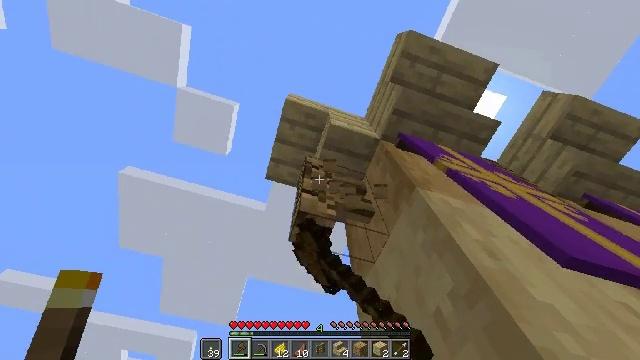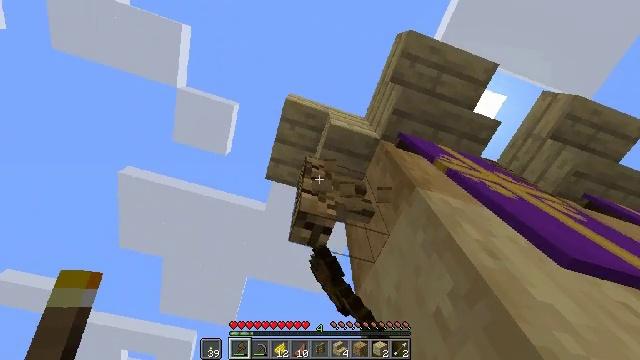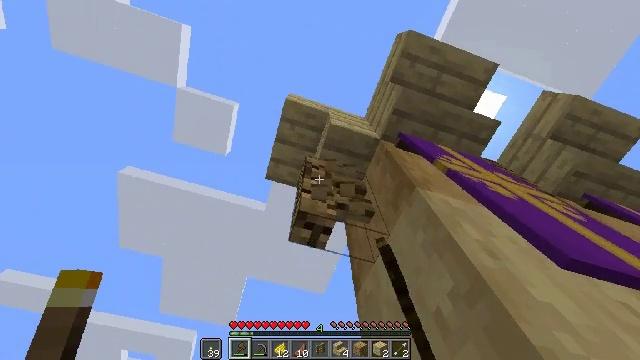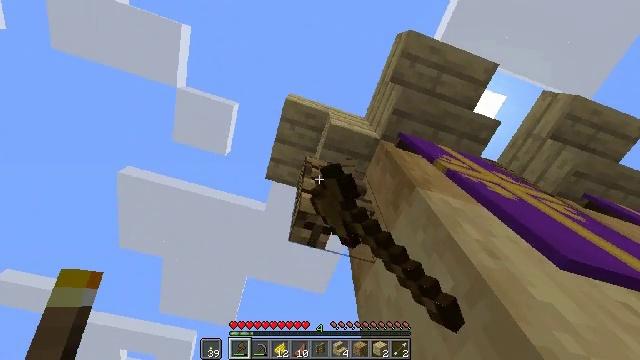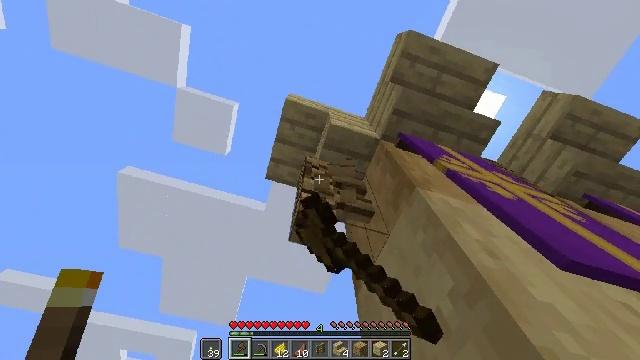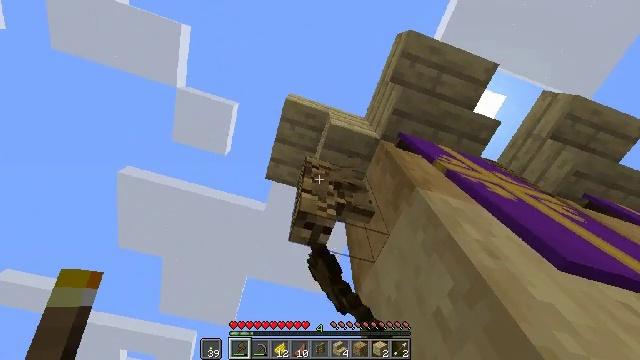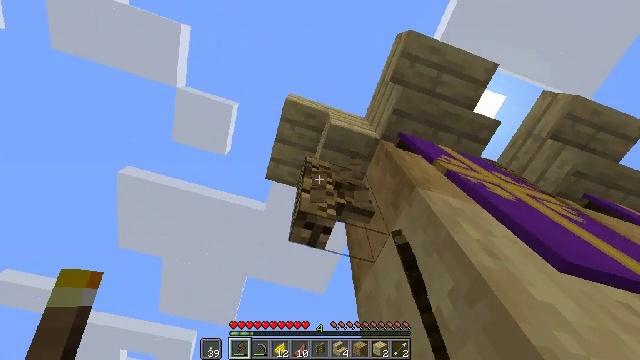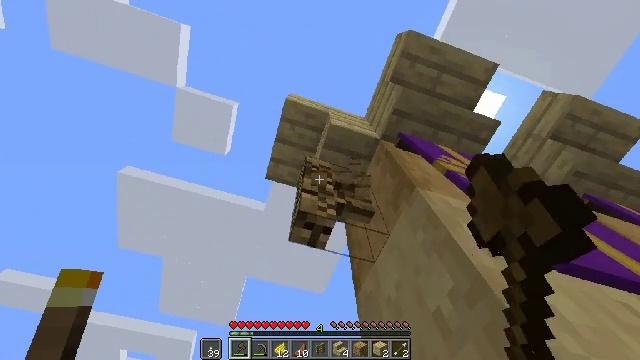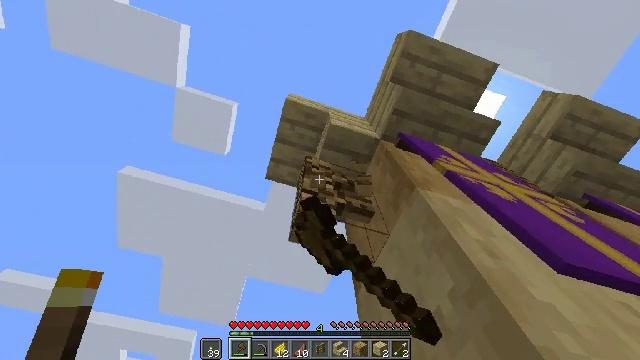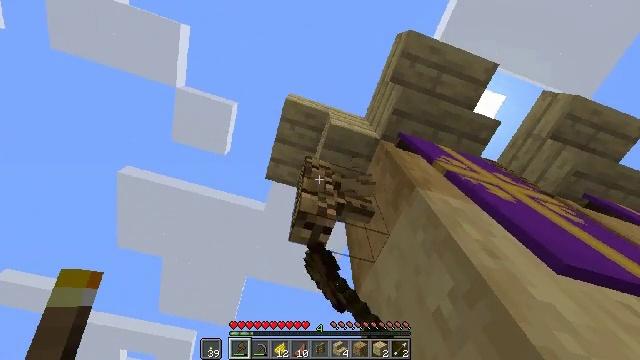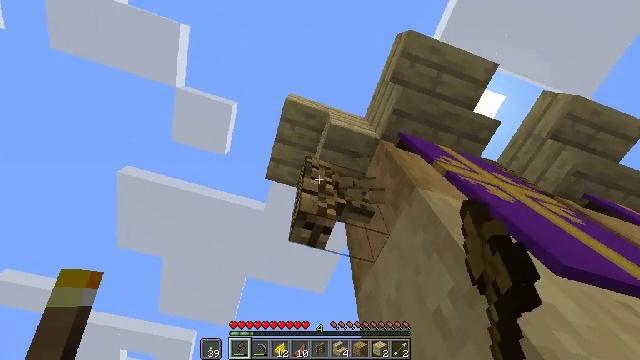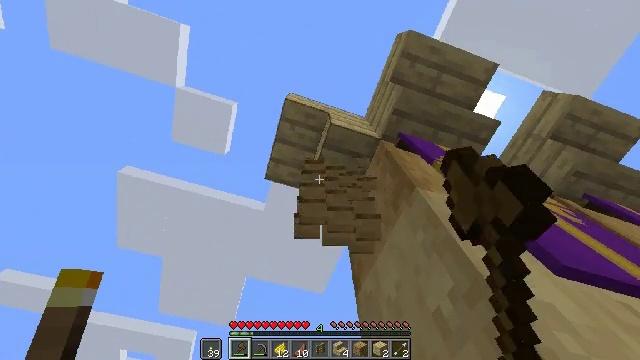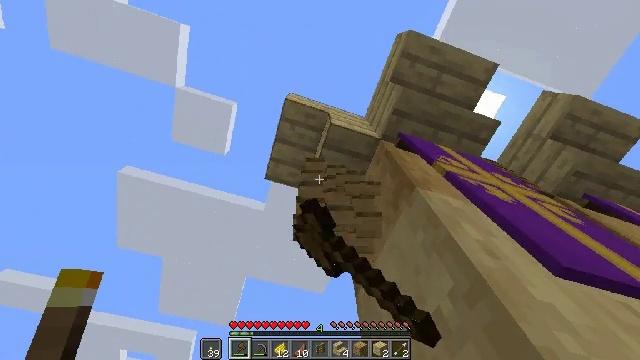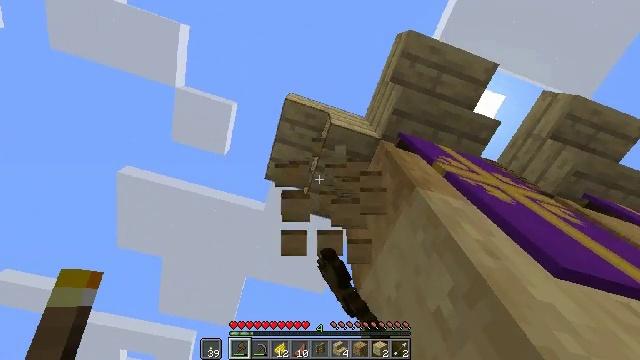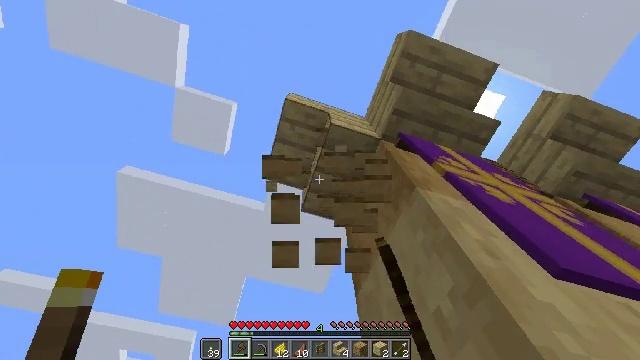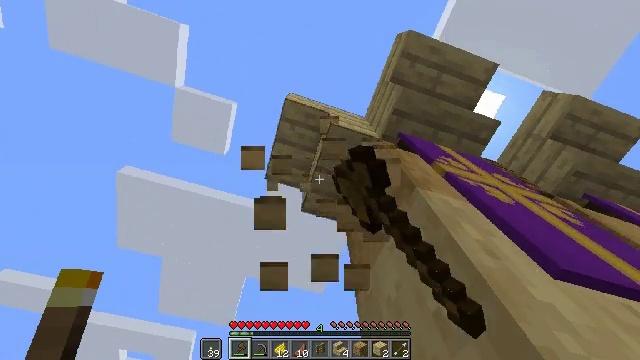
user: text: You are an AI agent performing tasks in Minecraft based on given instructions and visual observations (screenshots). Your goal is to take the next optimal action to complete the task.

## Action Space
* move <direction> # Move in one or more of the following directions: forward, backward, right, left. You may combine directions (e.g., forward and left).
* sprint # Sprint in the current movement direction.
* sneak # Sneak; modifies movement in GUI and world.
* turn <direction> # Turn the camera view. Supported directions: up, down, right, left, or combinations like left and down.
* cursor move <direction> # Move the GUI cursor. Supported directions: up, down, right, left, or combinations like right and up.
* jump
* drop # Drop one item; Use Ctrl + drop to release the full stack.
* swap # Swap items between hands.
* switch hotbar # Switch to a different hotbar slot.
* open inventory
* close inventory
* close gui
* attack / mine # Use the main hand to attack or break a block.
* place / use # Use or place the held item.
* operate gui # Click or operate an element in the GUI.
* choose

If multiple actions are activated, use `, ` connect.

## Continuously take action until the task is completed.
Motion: motion action
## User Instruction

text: Break down the oak fence.
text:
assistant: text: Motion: attack / mine
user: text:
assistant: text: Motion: attack / mine
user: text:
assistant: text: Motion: attack / mine
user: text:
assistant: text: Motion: attack / mine
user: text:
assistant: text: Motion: attack / mine
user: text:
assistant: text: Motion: attack / mine
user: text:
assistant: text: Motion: attack / mine
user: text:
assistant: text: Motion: attack / mine
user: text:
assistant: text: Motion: attack / mine
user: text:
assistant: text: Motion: attack / mine
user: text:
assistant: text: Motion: attack / mine
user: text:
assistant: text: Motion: attack / mine
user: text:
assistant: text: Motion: attack / mine
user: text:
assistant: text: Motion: attack / mine
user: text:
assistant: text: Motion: attack / mine
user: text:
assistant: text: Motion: attack / mine